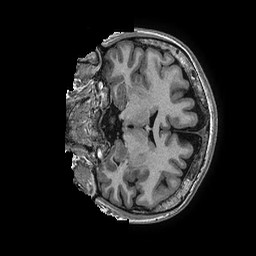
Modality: T1w
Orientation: coronal
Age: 33
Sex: female
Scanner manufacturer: ge
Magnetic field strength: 3 T
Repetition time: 0.006952 s
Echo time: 0.00292 s